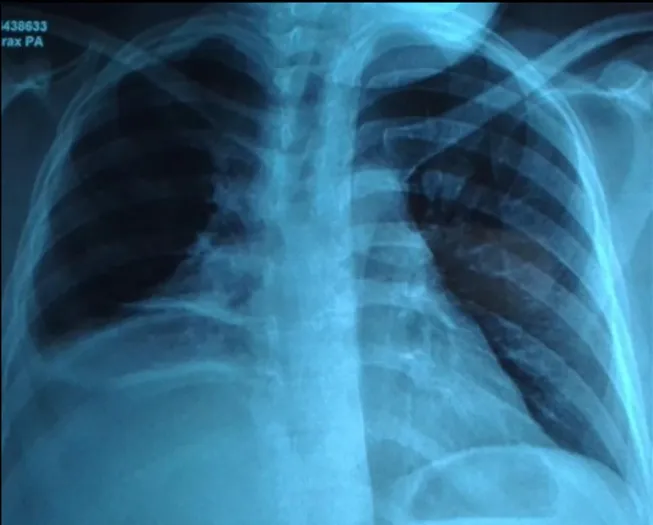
Chest X-ray showing a retractile opacity in the right chest with hilar enlargement.
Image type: radiology (x_ray)